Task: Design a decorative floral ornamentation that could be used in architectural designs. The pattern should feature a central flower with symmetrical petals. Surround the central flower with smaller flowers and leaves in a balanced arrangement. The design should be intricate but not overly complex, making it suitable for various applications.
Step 1189:
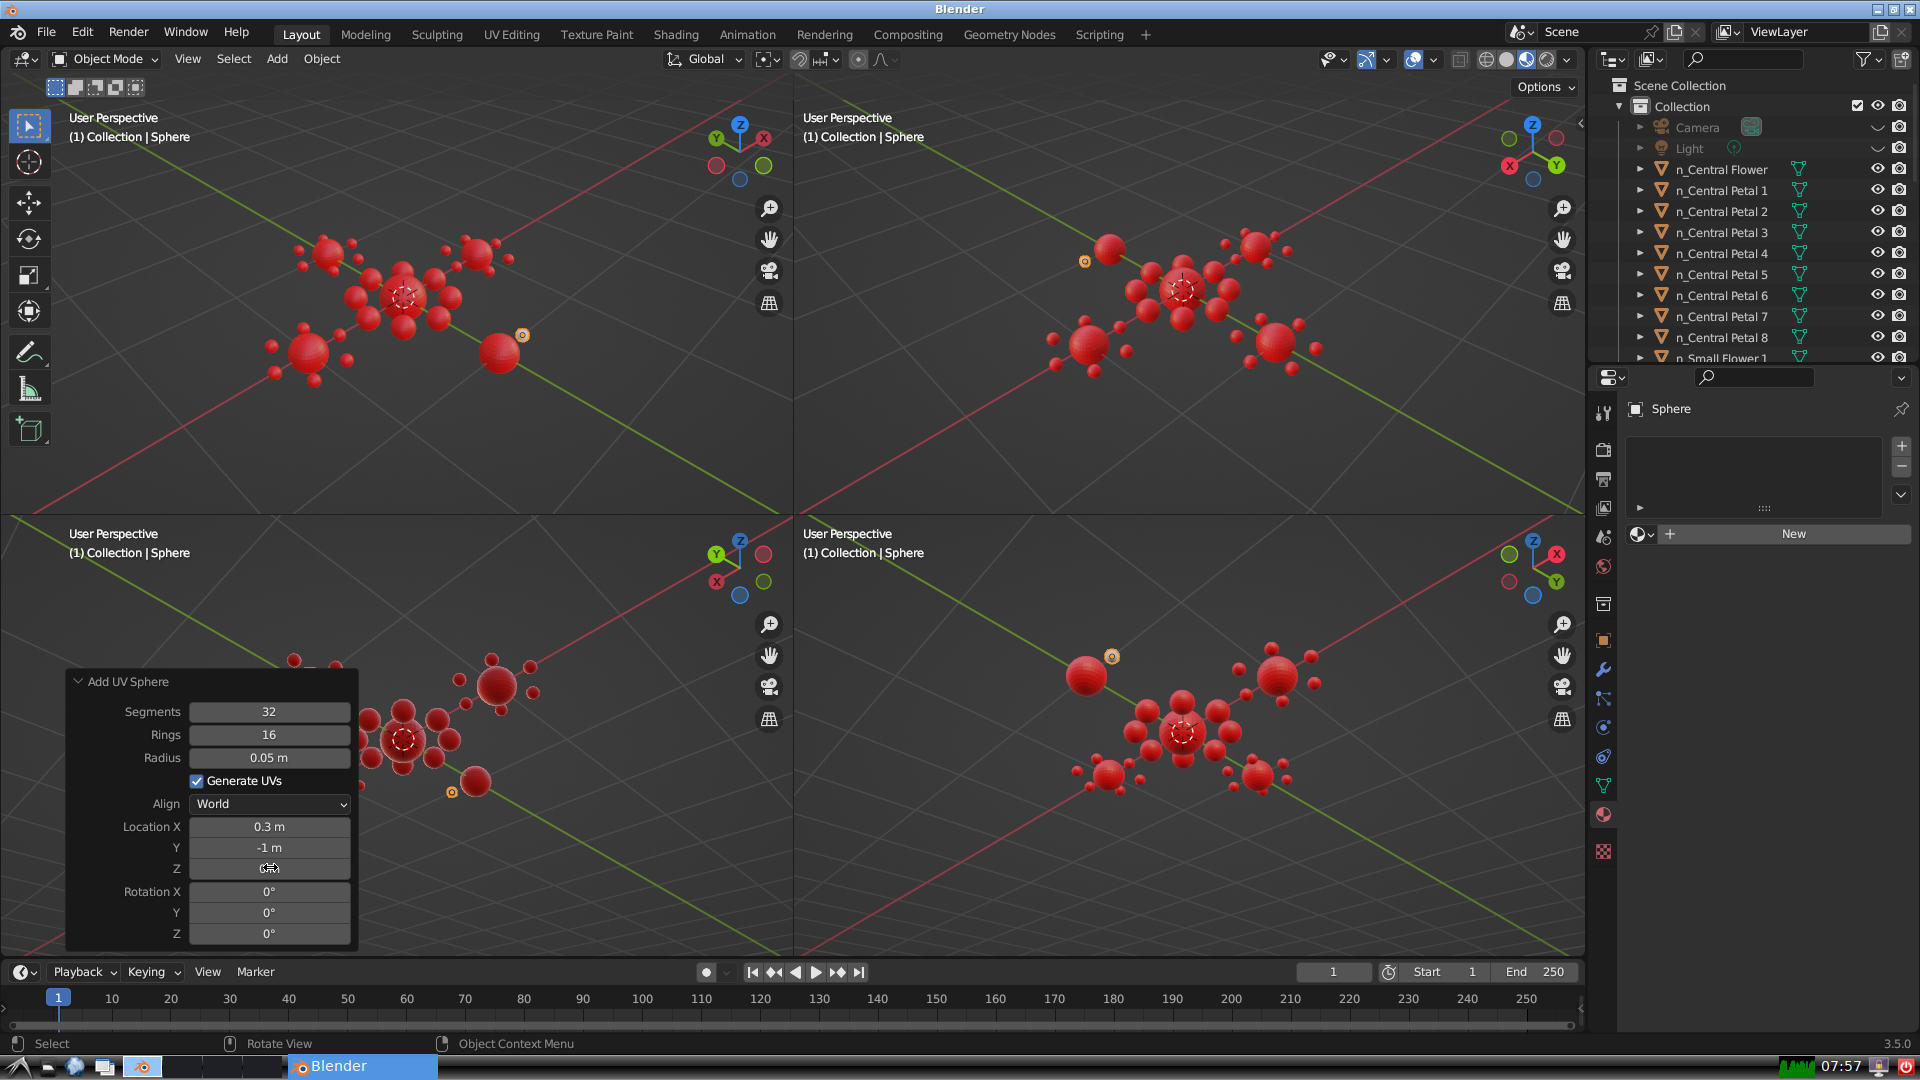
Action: click: no